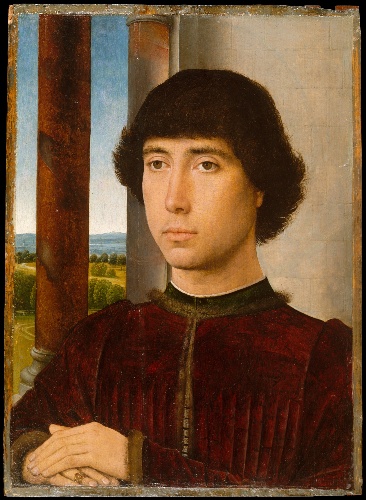
Title: Portrait of a Young Man
Artist: Hans Memling
Artist bio: Netherlandish, Seligenstadt, active by 1465–died 1494 Bruges
Date: ca. 1472–75
Object type: Painting
Classification: Paintings
Medium: Oil on oak panel
Dimensions: Overall 15 3/4 x 11 3/8 in. (40 x 29 cm); painted surface 15 1/8 x 10 3/4 in. (38.3 x 27.3 cm)
Department: Robert Lehman Collection
Credit line: Robert Lehman Collection, 1975
Accession year: 1975
Repository: Metropolitan Museum of Art, New York, NY
Tags: Men|Portraits